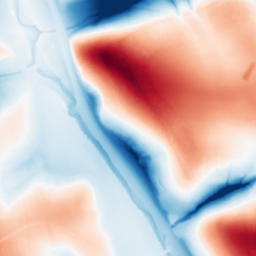
Category: classical
Decomposition family: gaussian_anisotropic
Decomposition parameters: sigma_x: 20
sigma_y: 50
Upsampling method: linear_exact
Upsampling parameters: scale: 8
Upsampling scale: 8